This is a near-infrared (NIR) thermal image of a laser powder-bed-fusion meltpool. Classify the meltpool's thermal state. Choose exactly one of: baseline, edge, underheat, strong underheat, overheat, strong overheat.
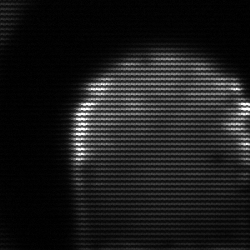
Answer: edge